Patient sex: M
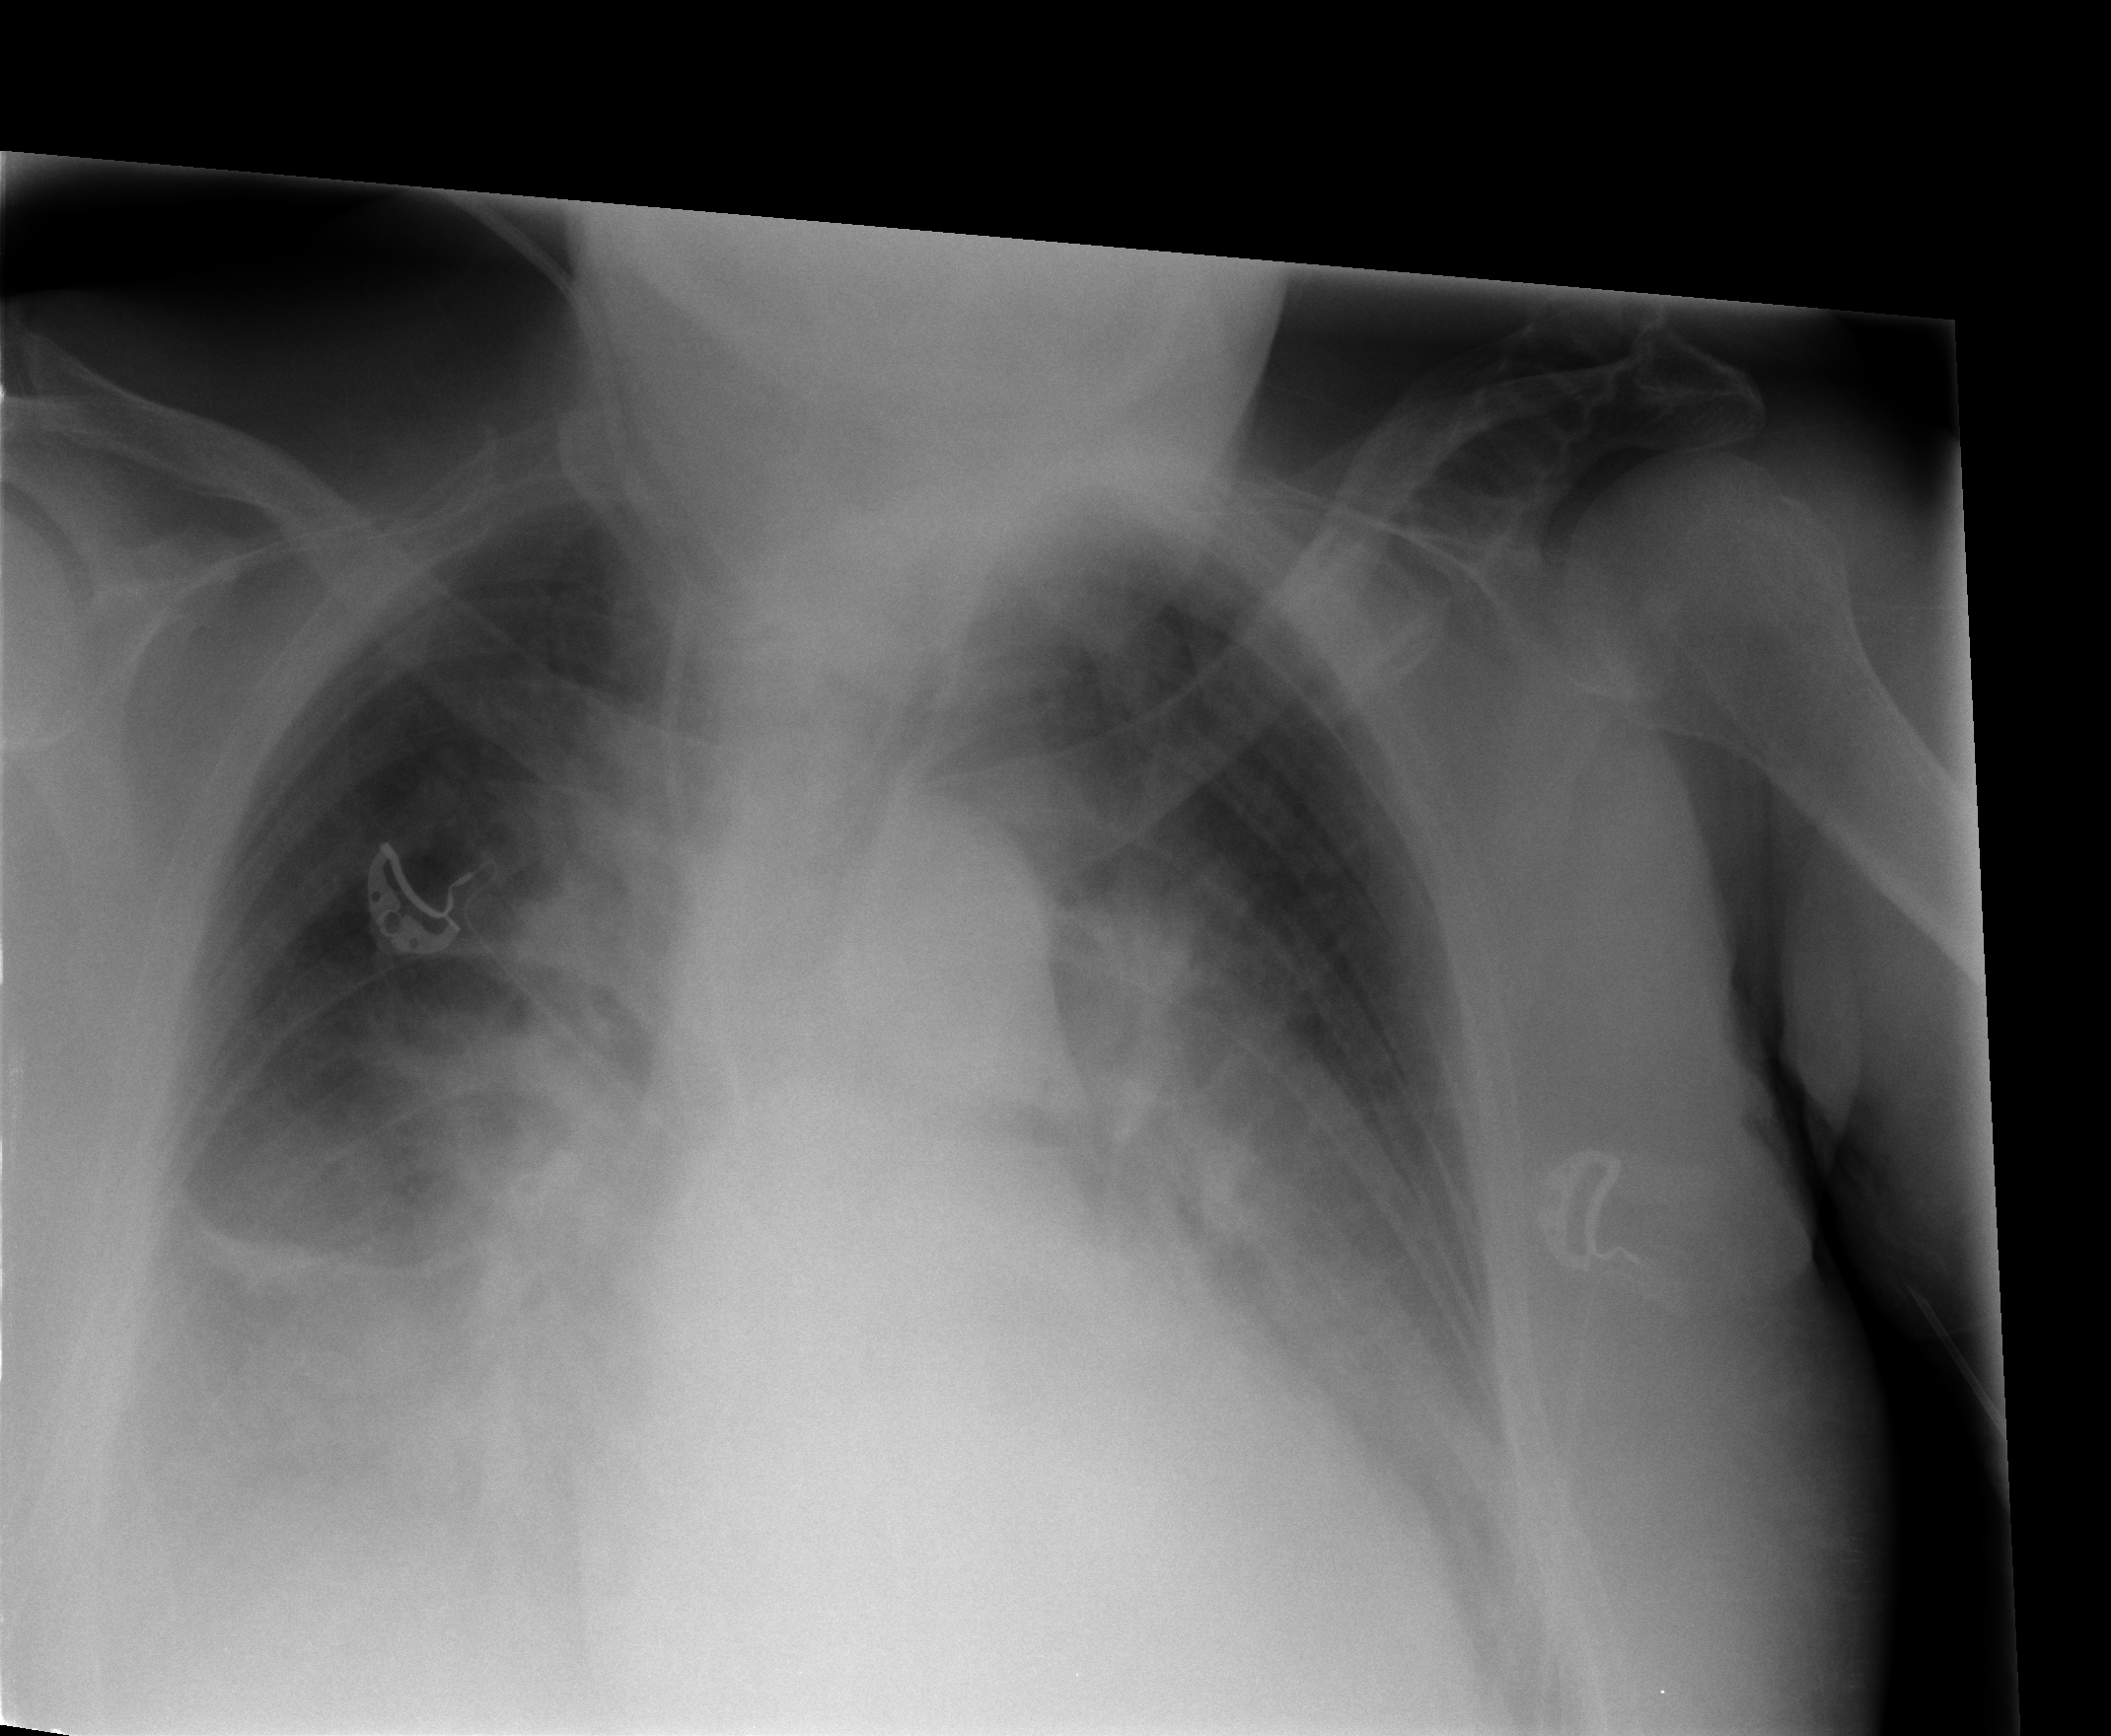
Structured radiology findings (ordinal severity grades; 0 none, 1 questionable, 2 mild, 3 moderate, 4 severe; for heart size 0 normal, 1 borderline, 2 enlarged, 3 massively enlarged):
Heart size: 2
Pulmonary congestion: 3
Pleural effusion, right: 3
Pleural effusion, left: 2
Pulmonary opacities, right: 2
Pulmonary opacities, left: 2
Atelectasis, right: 2
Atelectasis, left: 3